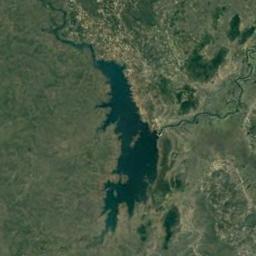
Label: lake